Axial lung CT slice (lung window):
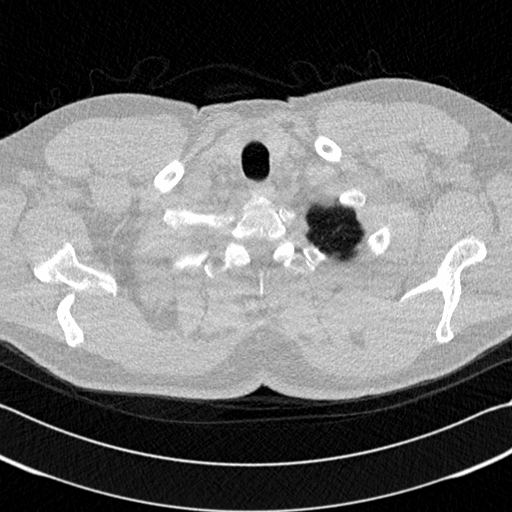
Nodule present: no